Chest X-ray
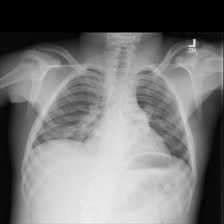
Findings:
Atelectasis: negative
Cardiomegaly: negative
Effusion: negative
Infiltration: negative
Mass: negative
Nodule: negative
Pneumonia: negative
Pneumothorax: negative
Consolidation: negative
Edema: negative
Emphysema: negative
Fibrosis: negative
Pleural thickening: negative
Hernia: negative